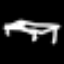
Label: bed